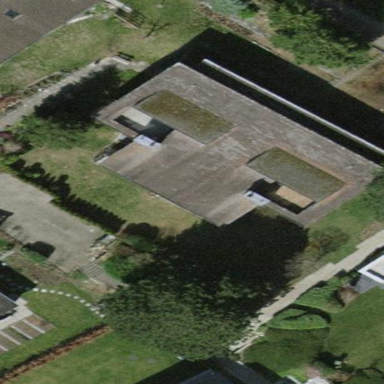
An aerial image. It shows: Terrace building.